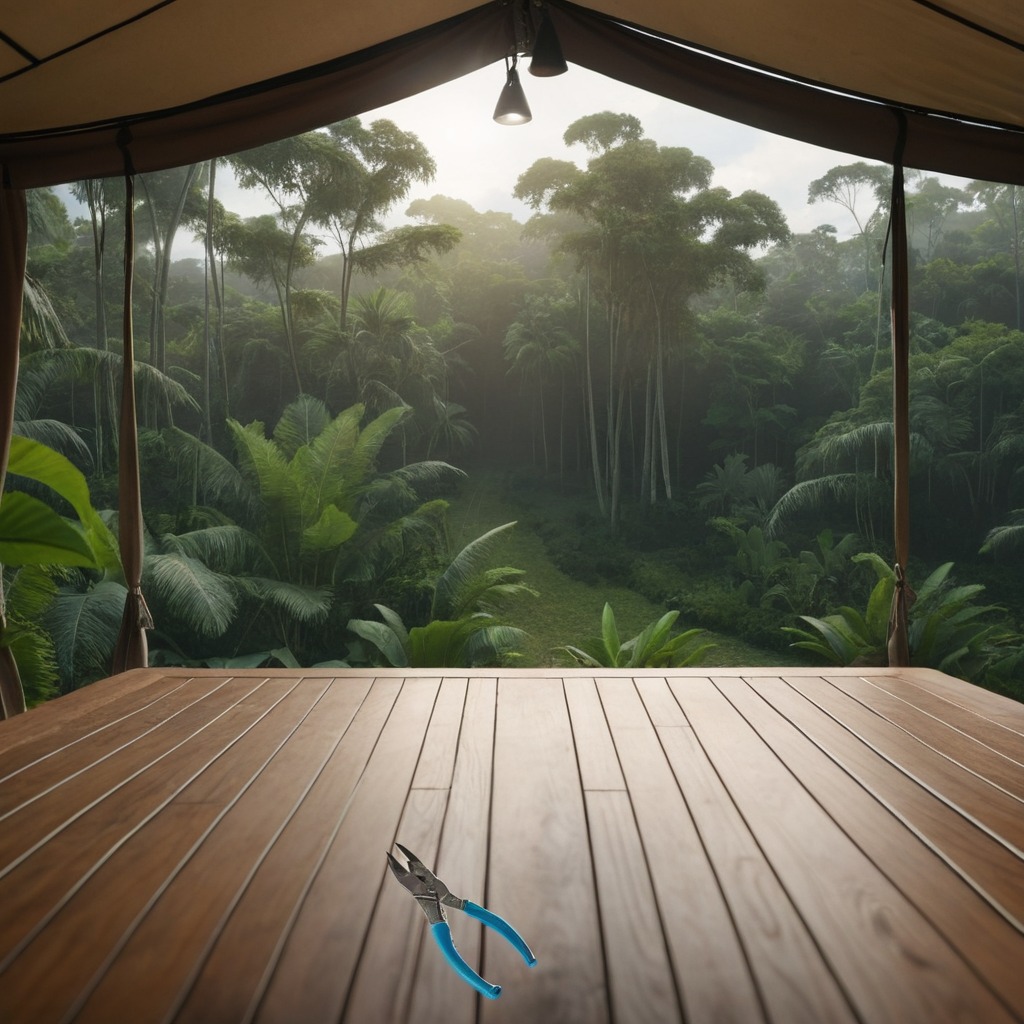
A plier is lying on a wooden table inside a jungle field workshop tent humid ambient light worn but